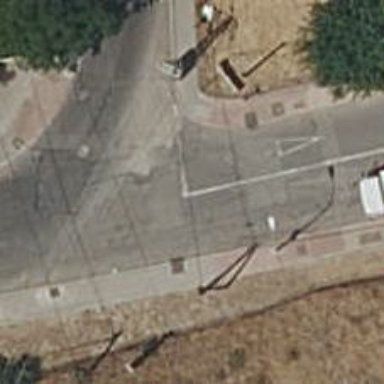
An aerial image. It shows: Road with "give way" sign.